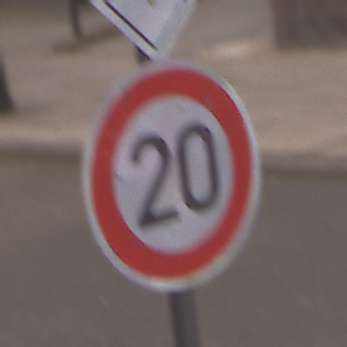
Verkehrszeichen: Geschwindigkeit20
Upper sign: Vorfahrtsstrasse
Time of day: MorningAfternoon
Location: Outdoor (Urban)
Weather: Overcast
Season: NotSpecified
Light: Natural